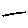
Label: line